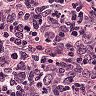
Metastatic tissue present: no